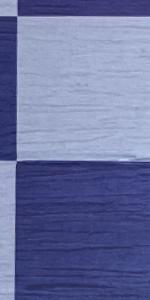
Label: Empty